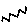
Label: zigzag